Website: home-depot
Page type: customer-info-address
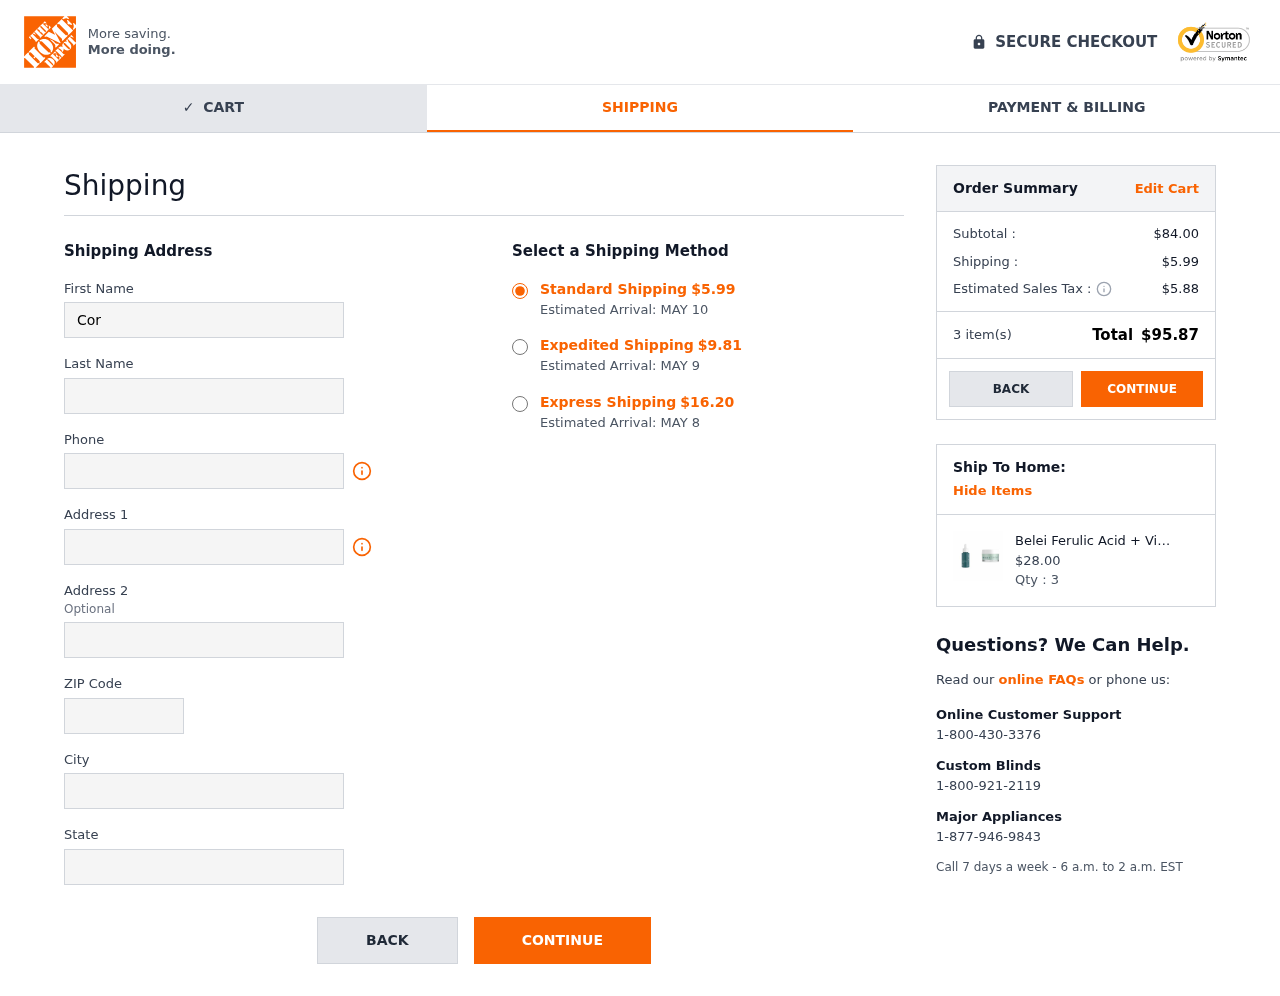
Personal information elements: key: PII_CITY
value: Jenkinsburgh
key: PII_FIRSTNAME
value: Corey
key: PII_LASTNAME
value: Meyer
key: PII_PHONE
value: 6839812455
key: PII_POSTCODE
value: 89311
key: PII_STATE
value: Missouri
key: PII_STREET
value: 95959 Ross Branch Suite 985
Product elements: key: PRODUCT1_NAME
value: Belei Ferulic Acid + Vitamins C and E Serum, Fragrance Free, Paraben Free, 1 Fluid Ounce (30 mL) & T
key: PRODUCT1_PRICE
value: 28
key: PRODUCT1_QUANTITY
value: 3
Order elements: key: ORDER_SHIPPING_COST
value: $5.99
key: ORDER_DELIVERY_DATE
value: Estimated Arrival: MAY 10
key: ORDER_SHIPPING_COST_EXPEDITED
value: $9.81
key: ORDER_DELIVERY_DATE_EXPEDITED
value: Estimated Arrival: MAY 9
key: ORDER_SHIPPING_COST_EXPRESS
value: $16.20
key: ORDER_DELIVERY_DATE_EXPRESS
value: Estimated Arrival: MAY 8
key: ORDER_SUBTOTAL
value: $84.00
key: ORDER_TAX
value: $5.88
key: ORDER_NUM_ITEMS
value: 3 item(s)
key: ORDER_TOTAL
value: $95.87